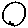
Label: circle